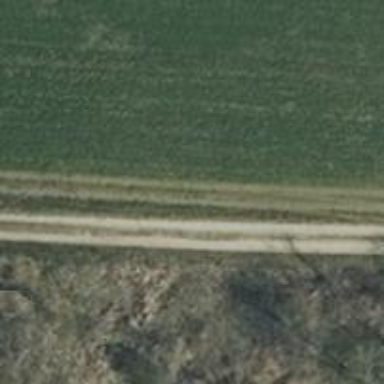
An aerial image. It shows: Gravel track with Grade 3 quality.